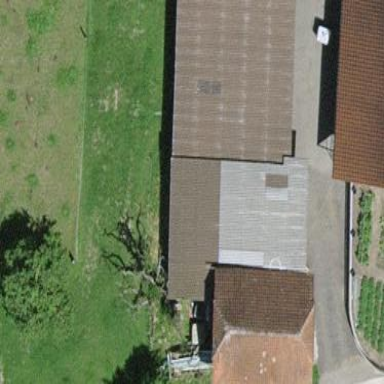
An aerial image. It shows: Rural barn.